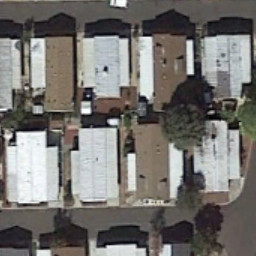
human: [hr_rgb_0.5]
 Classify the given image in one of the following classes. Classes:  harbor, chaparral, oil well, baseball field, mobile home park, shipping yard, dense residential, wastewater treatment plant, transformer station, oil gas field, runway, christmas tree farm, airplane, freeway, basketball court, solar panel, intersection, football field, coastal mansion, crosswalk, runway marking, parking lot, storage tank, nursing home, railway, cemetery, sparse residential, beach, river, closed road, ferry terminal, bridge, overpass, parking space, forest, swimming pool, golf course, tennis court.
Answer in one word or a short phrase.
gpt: mobile home park